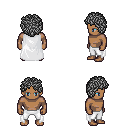
a pixel art fantasy rpg character, male body template, human, dark skin, white cape, white pants, gray curly afro hairstyle, four views (front, back, left, right), 2x2 character sprite sheet, small pixel art, hard edges, no anti-aliasing